Question: I want to make an application which looks something like this image:

I need it to open a website on click of the button.
I used a Tkinter code which looks like this:
'''
def openweb():
webbrowser.open(url,new=new)
Btn = Button(root, text = "Check URL",command=openweb)
'''
But it is opening in the default browser.
Is there some way to handle it?
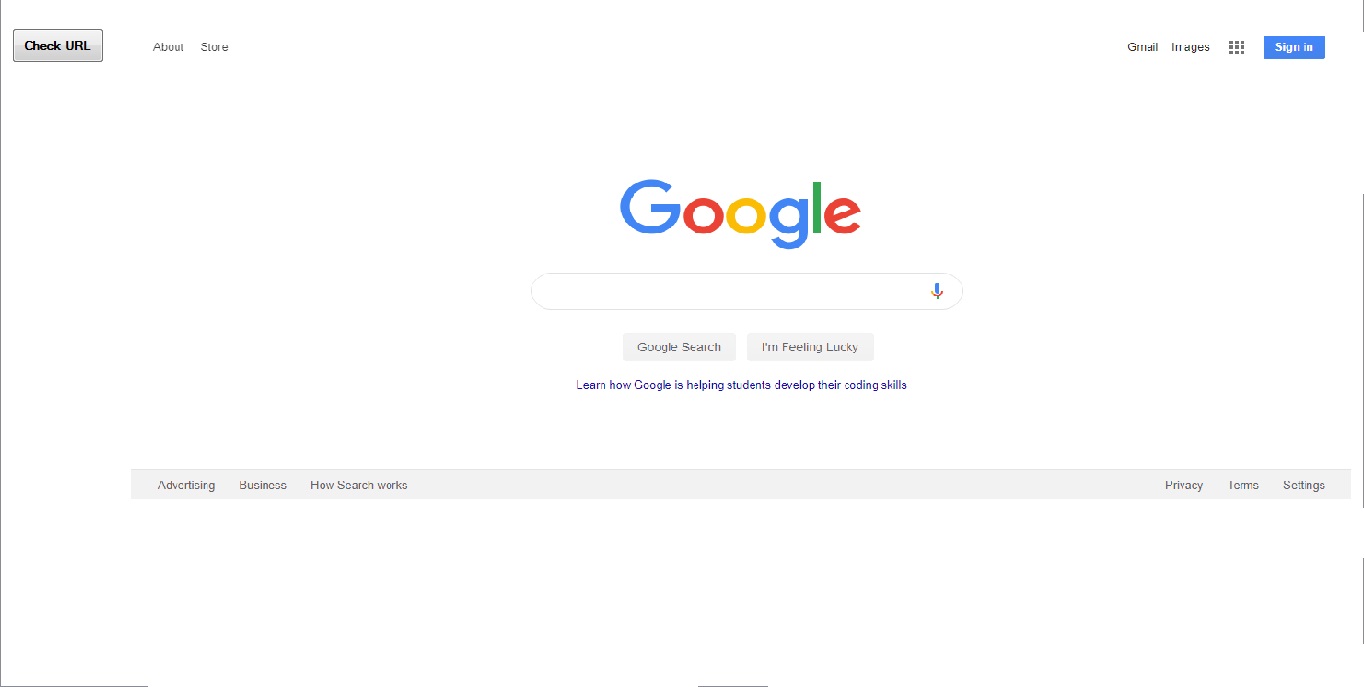
Answer: Based on the little code you posted I guess you're using Tkinter - it doesn't come with an embeddable browser frame component, unfortunately.
You'll have to switch to something more complex like Qt (PyQt5 / PySide2) if you need an app that embeds a web browser view.